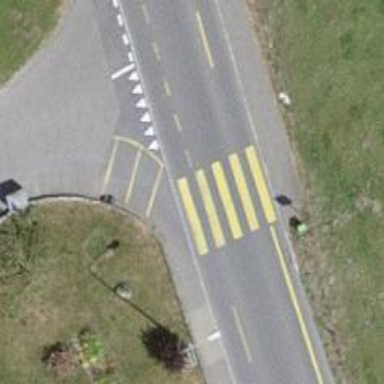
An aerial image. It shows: Uncontrolled zebra crossing with zebra markings.